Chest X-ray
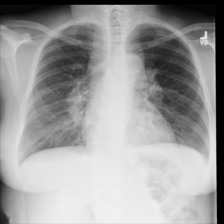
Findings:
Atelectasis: negative
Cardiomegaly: negative
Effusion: negative
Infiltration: negative
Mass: negative
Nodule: negative
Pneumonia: negative
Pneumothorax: negative
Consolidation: negative
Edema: negative
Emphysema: negative
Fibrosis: negative
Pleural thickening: negative
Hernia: negative